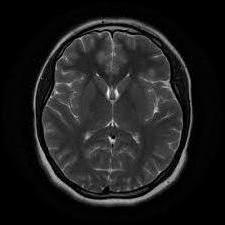
Label: notumor